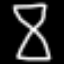
Label: hourglass